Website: crate-barrel
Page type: billing-address
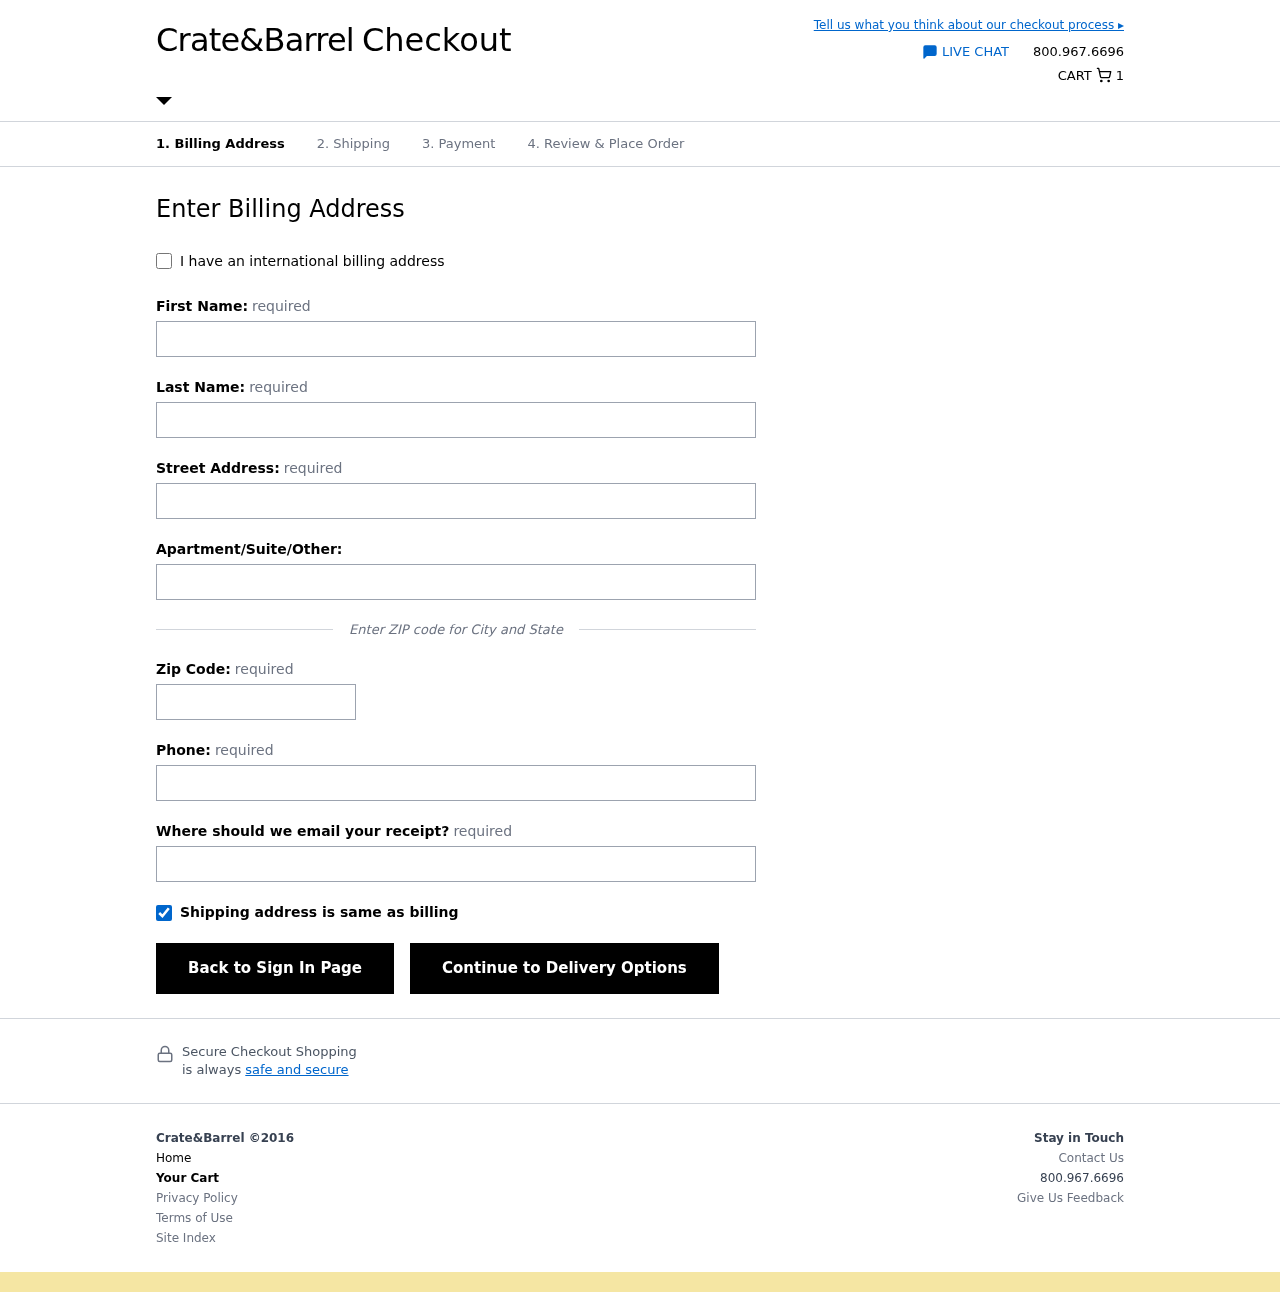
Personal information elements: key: PII_EMAIL
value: sharon.jackson@hotmail.com
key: PII_FIRSTNAME
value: Sharon
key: PII_LASTNAME
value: Jackson
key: PII_PHONE
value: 8014739103
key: PII_POSTCODE
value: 72779
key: PII_STREET
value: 8490 Horton Forest
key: PII_STREET2
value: Suite 164
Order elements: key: ORDER_NUM_ITEMS
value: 1